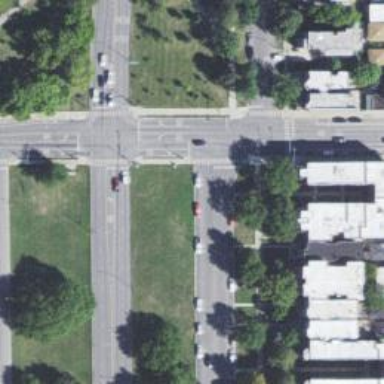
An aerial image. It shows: Footway that serves as traffic island.